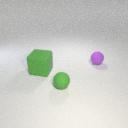
small purple rubber sphere to the right of small green rubber sphere